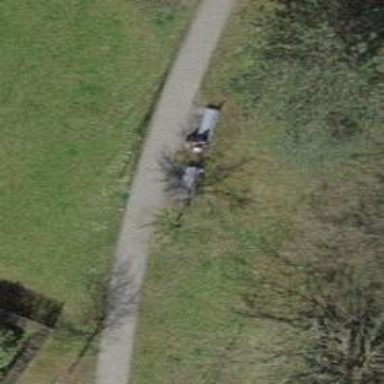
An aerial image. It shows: Bench.